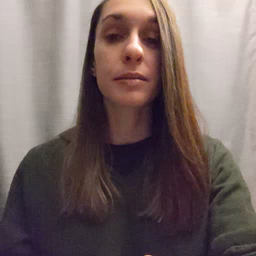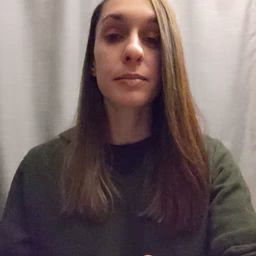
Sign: dirty